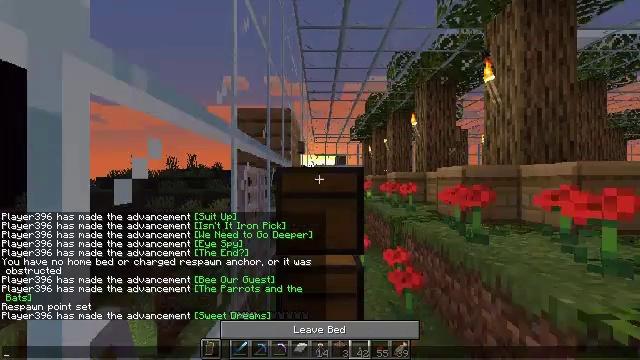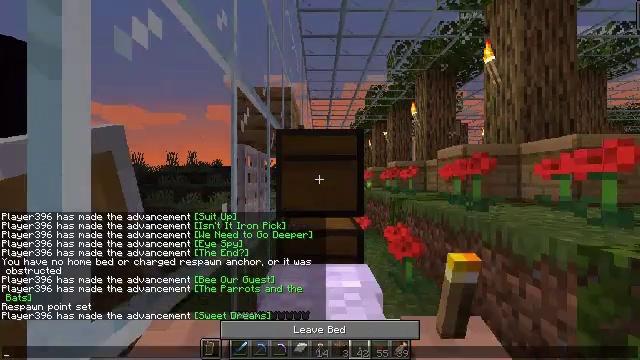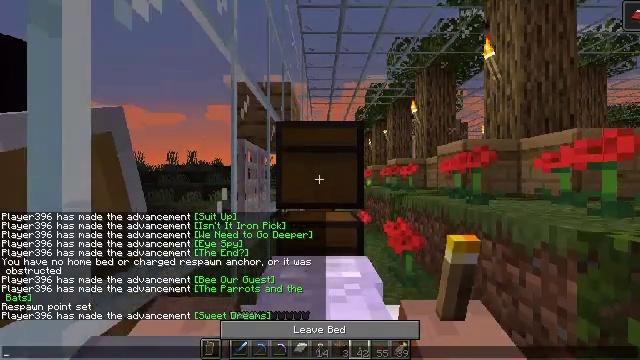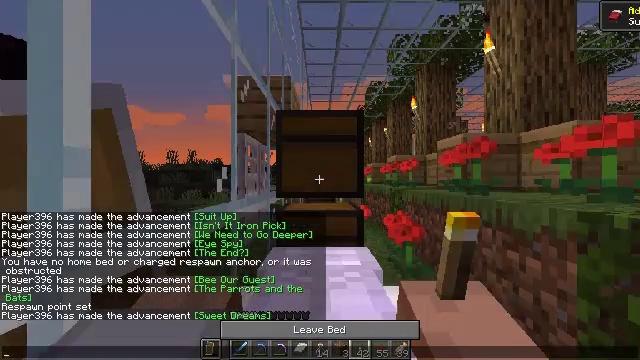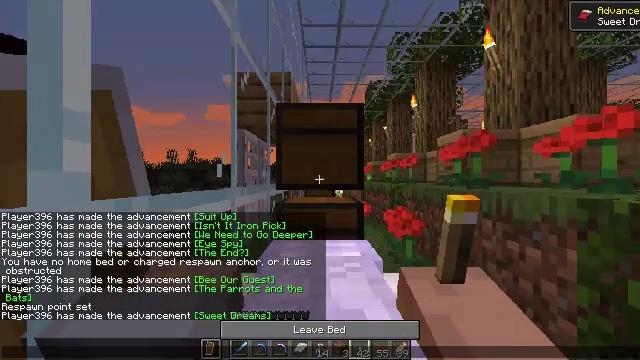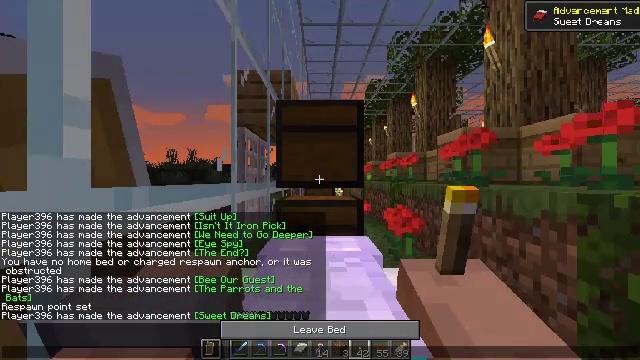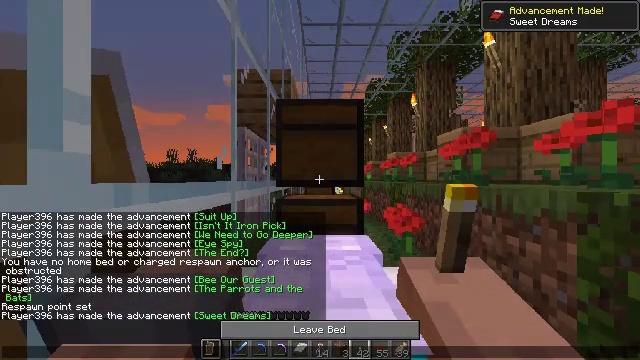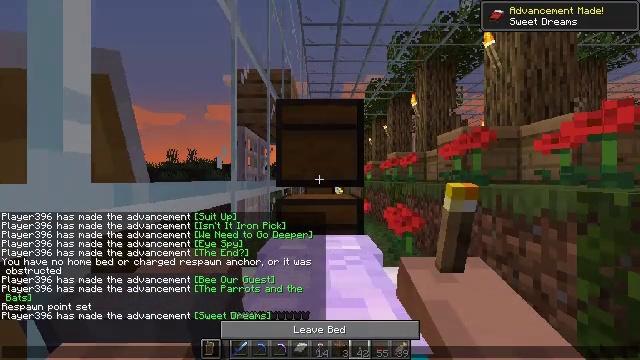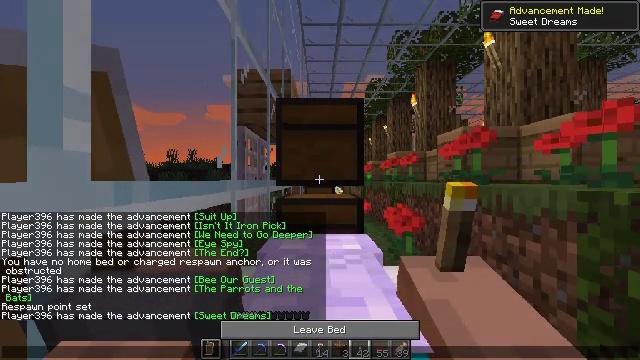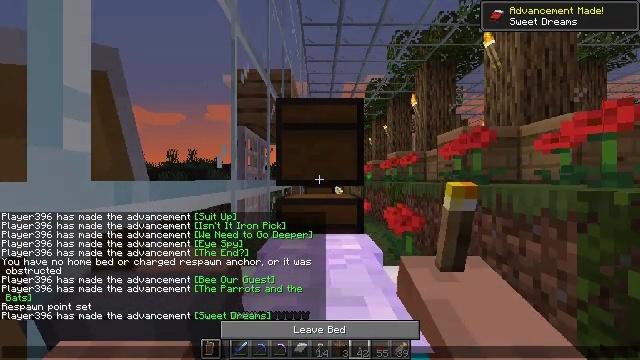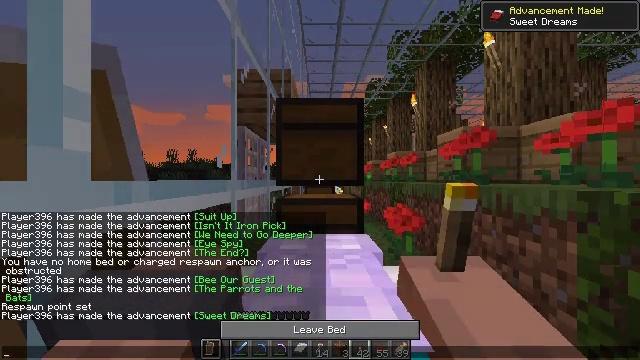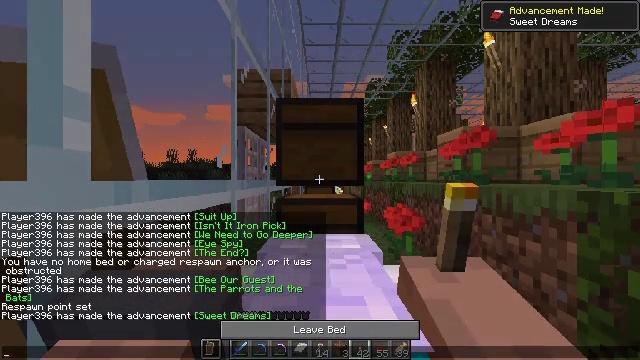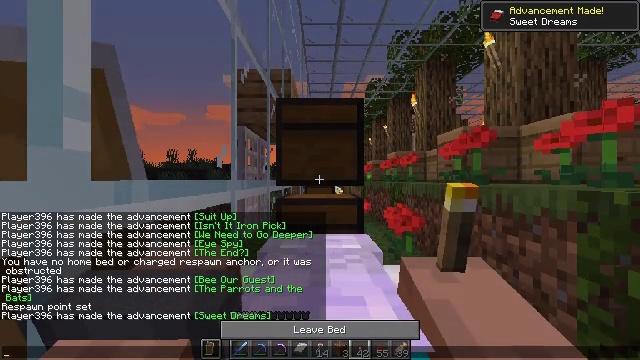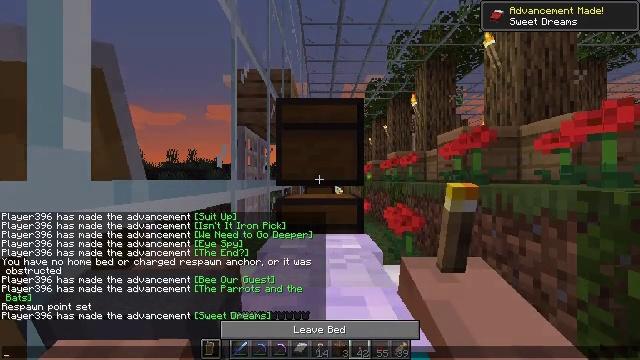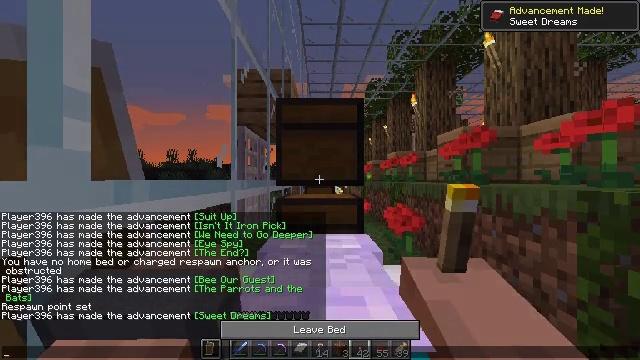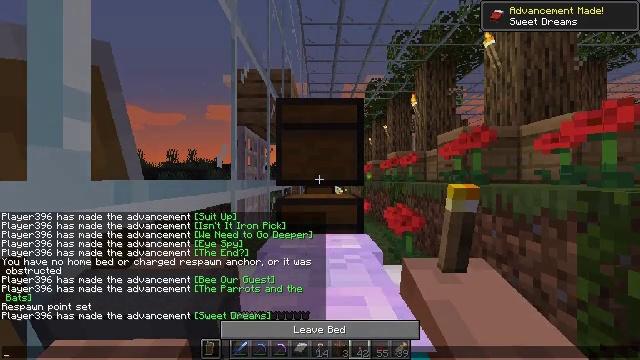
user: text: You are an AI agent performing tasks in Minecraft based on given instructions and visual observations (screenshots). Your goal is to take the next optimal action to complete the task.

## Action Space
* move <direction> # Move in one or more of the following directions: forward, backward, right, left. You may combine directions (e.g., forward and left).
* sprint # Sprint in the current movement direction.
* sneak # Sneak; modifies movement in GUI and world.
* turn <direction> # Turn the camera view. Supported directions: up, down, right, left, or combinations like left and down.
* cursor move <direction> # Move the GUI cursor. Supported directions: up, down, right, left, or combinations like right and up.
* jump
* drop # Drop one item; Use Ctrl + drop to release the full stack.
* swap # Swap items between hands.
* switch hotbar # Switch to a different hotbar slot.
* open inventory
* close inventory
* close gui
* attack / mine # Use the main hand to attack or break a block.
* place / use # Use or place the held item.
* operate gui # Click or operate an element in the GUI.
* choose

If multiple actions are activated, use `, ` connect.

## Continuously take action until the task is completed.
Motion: motion action
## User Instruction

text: Form a honey block with honey bottles in the grid.
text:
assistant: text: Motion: no_op
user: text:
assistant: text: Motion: cursor move up
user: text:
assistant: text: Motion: cursor move up
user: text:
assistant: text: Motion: no_op
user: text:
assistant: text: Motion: no_op
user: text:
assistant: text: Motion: no_op
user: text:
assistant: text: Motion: no_op
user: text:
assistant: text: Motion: no_op
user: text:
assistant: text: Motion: no_op
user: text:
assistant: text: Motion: no_op
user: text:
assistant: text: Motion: no_op
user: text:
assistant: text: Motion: no_op
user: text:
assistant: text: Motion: no_op
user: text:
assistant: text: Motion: no_op
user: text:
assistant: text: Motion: no_op
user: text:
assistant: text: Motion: no_op
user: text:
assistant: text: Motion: no_op
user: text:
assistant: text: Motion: no_op
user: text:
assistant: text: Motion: no_op
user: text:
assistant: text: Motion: no_op
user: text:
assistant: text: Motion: no_op
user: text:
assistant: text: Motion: no_op
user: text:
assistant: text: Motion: no_op
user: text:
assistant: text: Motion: no_op
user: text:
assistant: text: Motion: no_op
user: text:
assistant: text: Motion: no_op
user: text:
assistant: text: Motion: no_op
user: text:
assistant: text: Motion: no_op
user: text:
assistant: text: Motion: no_op
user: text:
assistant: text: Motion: no_op